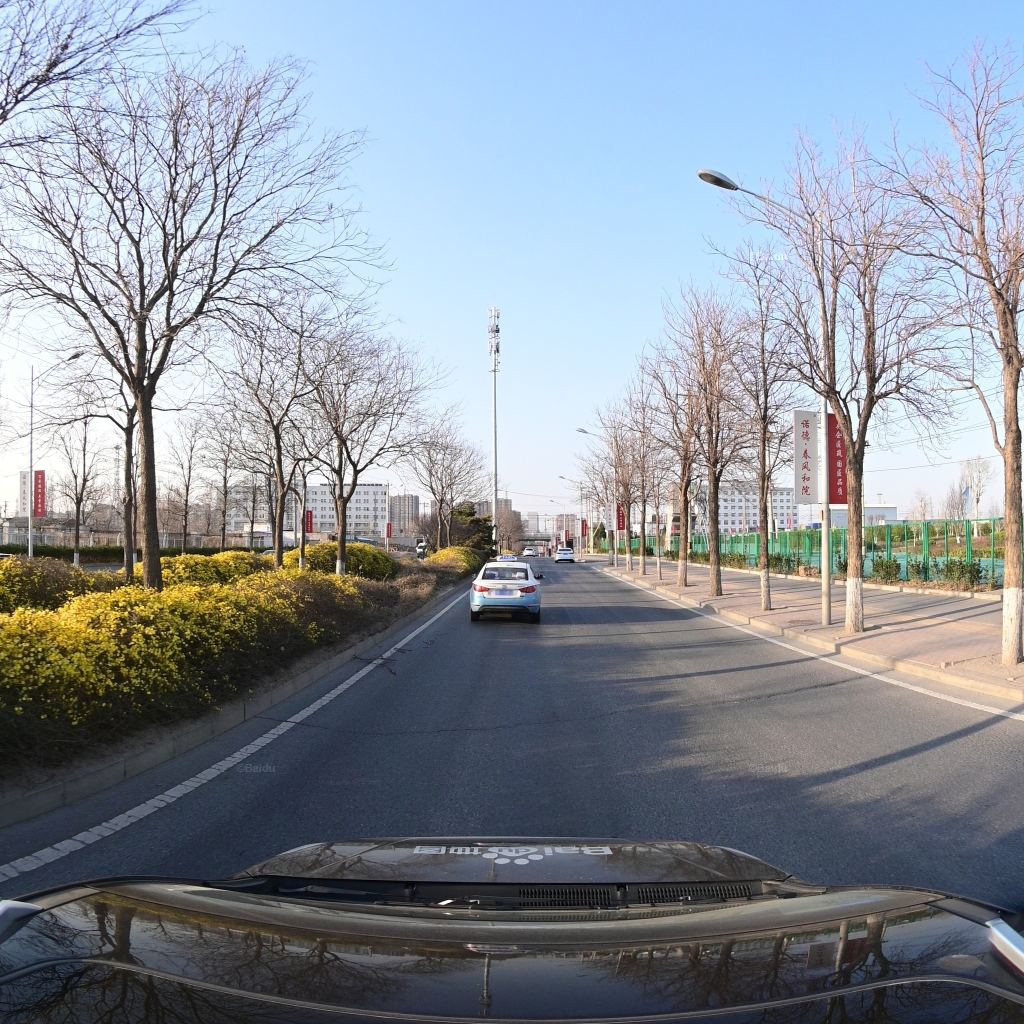
Region: Fengtai
Road damage annotations: transverse crack